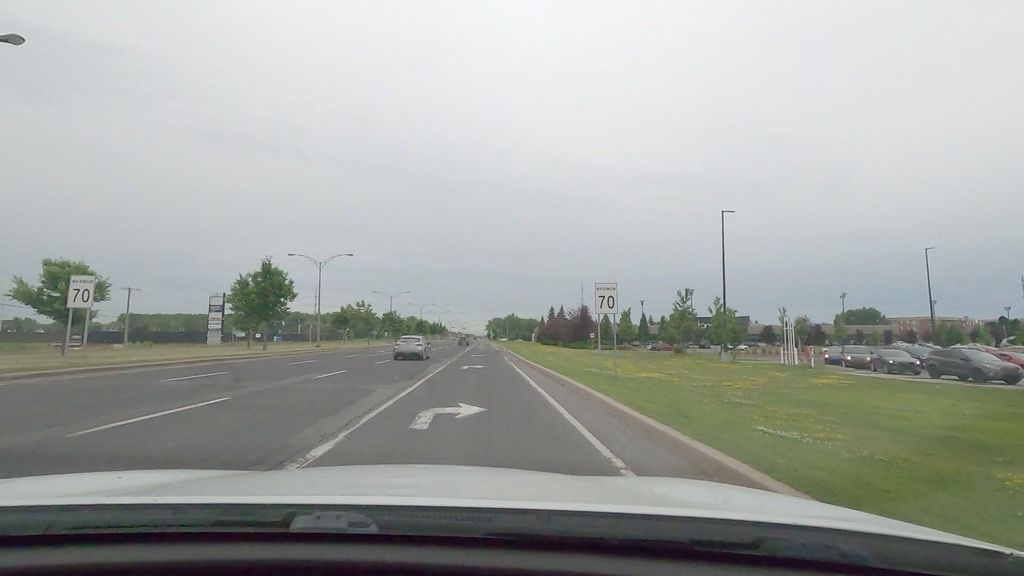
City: montreal